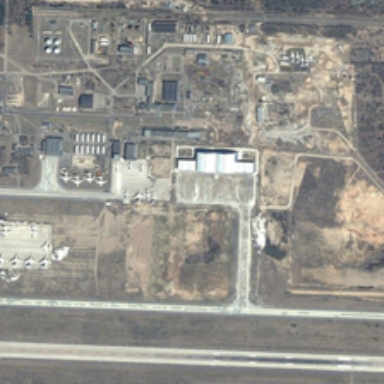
Some planes are parked in an airport .